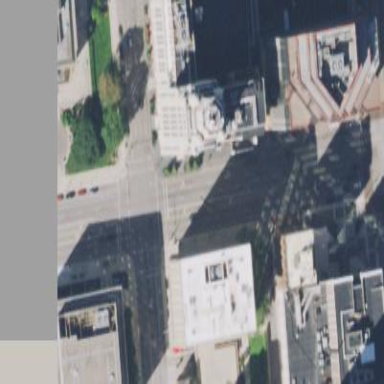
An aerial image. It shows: Building.